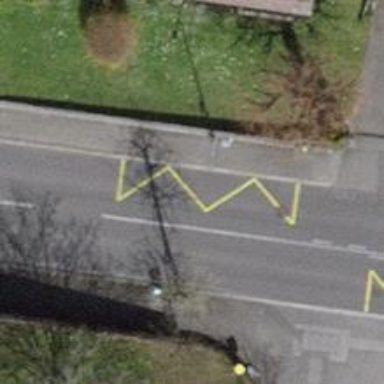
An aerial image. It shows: Bus stop with platform for public transport.